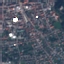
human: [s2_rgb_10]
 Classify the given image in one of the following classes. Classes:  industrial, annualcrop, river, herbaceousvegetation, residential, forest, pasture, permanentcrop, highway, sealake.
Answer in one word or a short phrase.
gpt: Residential